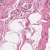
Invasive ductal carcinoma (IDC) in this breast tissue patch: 0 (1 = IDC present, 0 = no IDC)